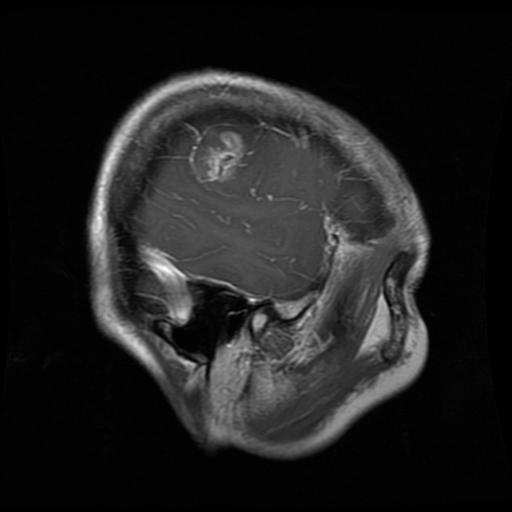
Label: glioma